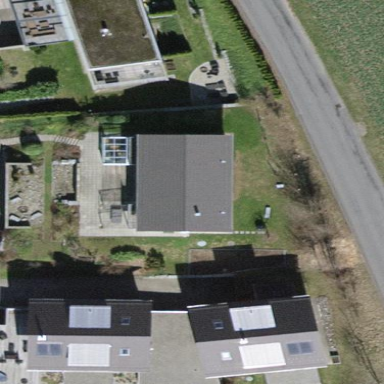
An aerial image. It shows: Detached building with tile roof.